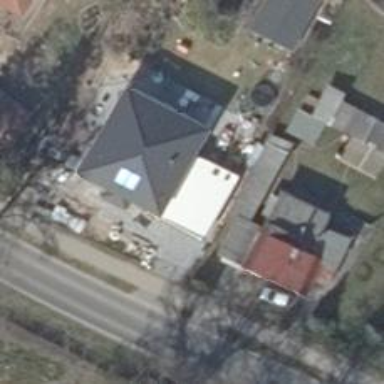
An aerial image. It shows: House with pyramidal roof shape.